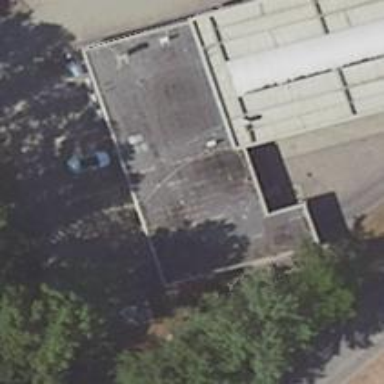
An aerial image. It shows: Car wash facility.